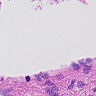
Metastatic tissue present: no